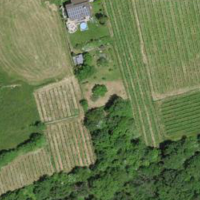
EUNIS habitat code: 40
Species observed at this site:
Himantoglossum hircinum